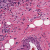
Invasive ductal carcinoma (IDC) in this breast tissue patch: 1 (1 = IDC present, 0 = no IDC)